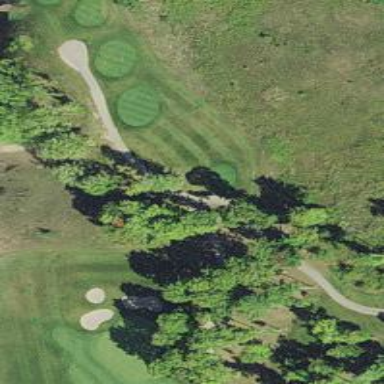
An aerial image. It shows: Pathway for golfing.